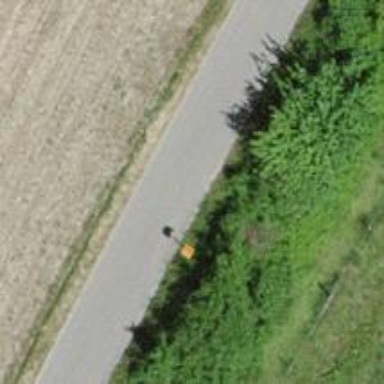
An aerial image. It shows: Orange aerial marker.